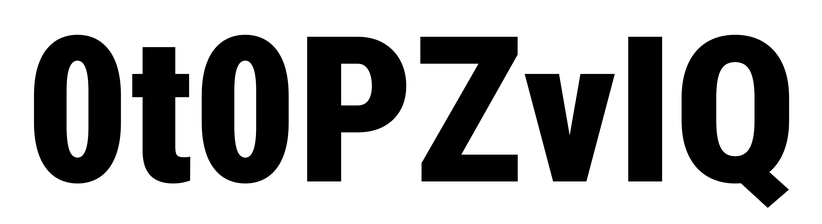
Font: Roboto_Condensed_Black